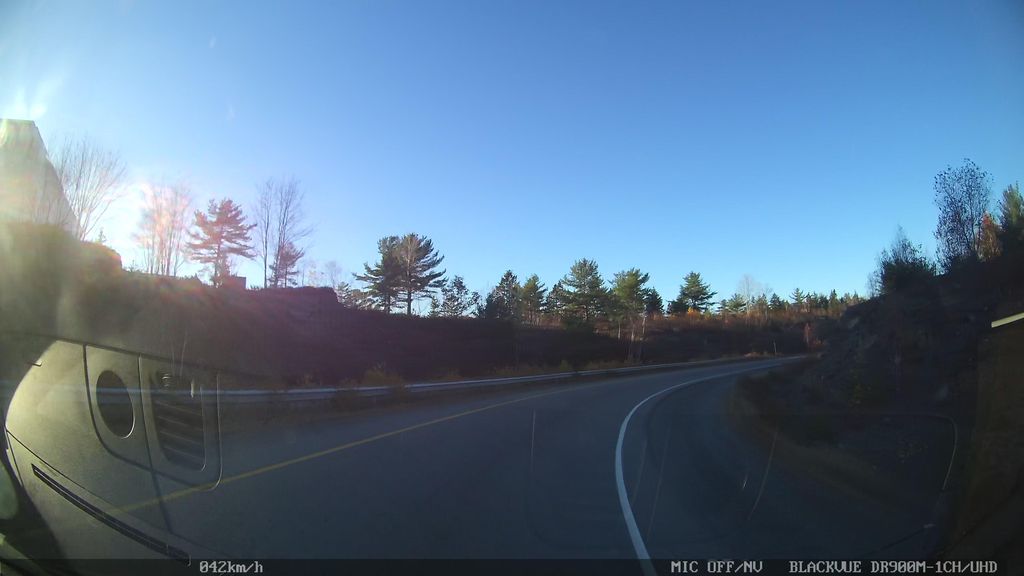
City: halifax